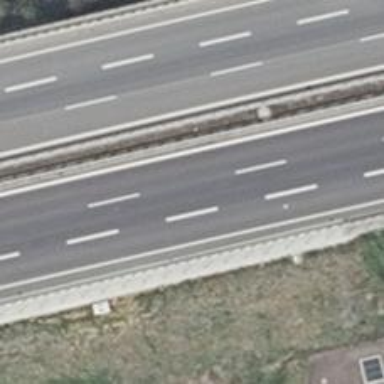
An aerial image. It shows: Asphalt motorway.